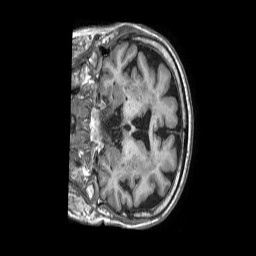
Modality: T1w
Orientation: coronal
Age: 65
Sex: female
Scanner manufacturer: philips
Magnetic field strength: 1.5 T
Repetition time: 0.007229 s
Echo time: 0.003275 s